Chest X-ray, PA view. Patient: 24 years old, sex F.
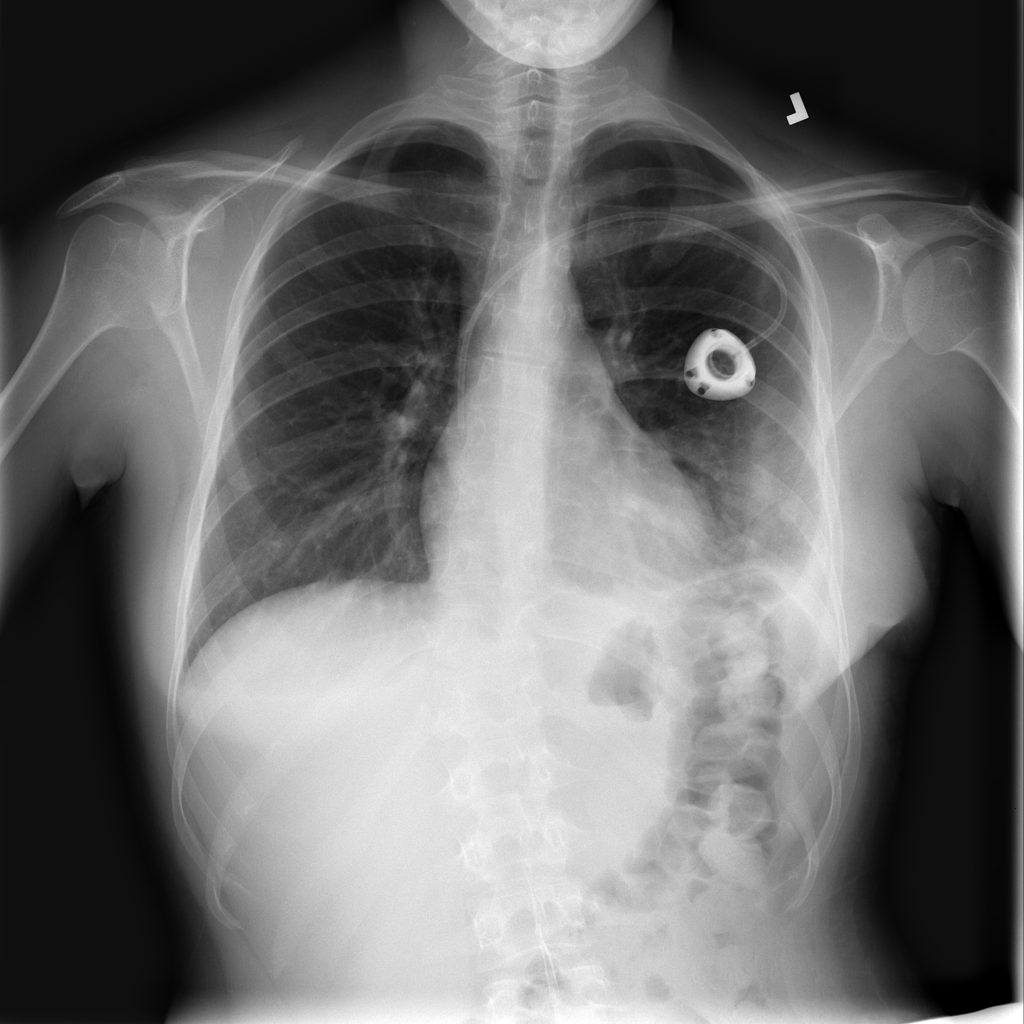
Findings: Effusion